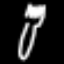
Label: fork